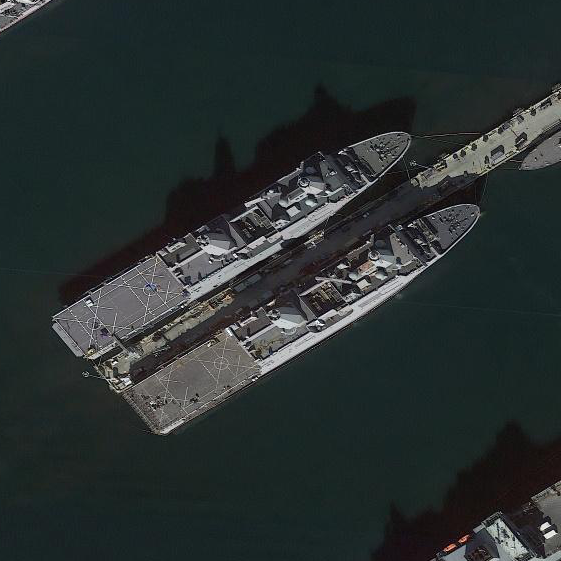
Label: combat